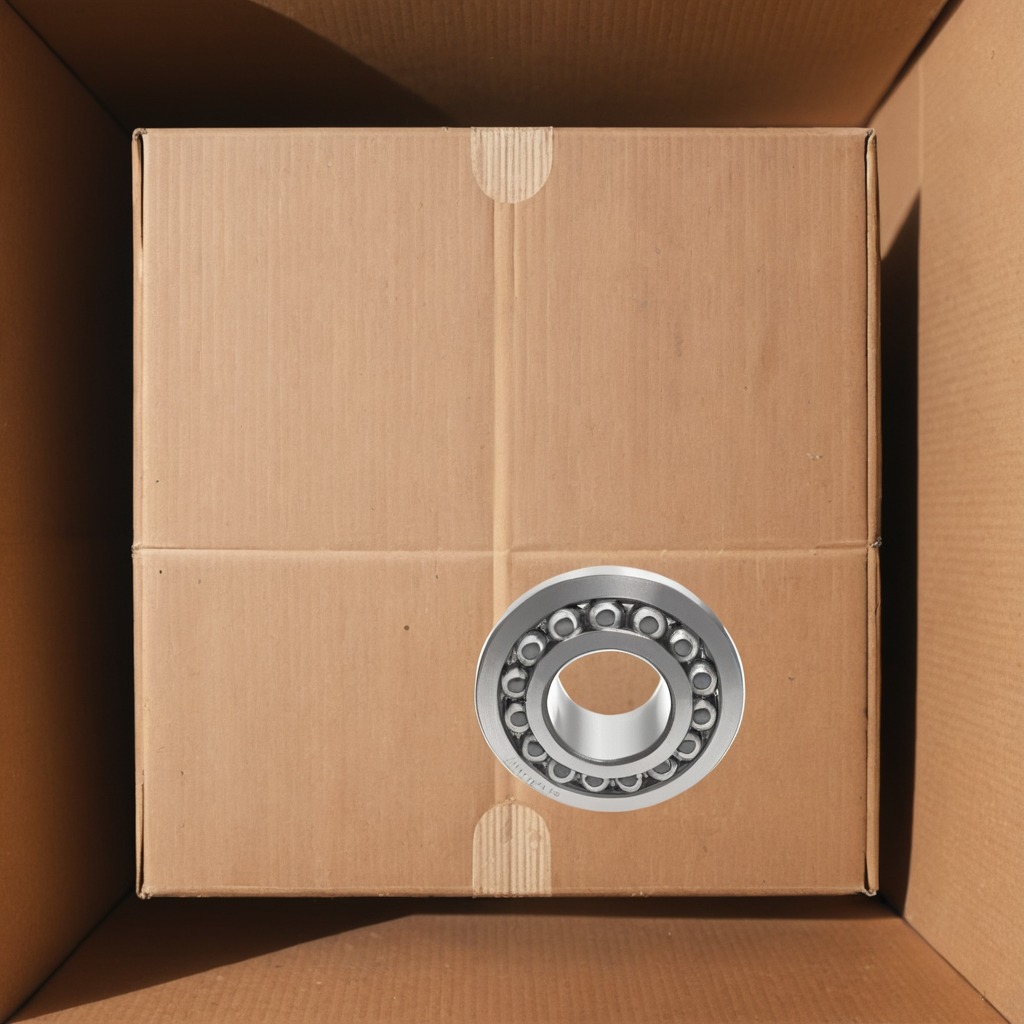
A metal ball bearing is lying on the clean dry cardboard box surface in an outdoor workshop during daytime bright natural light soft shadows slightly creased but